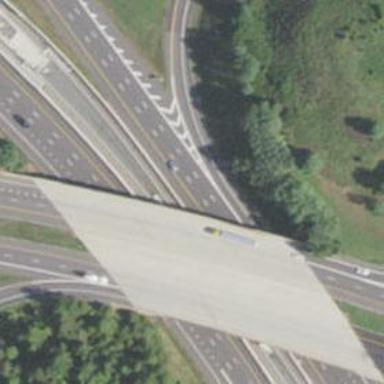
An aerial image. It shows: Motorway junction.